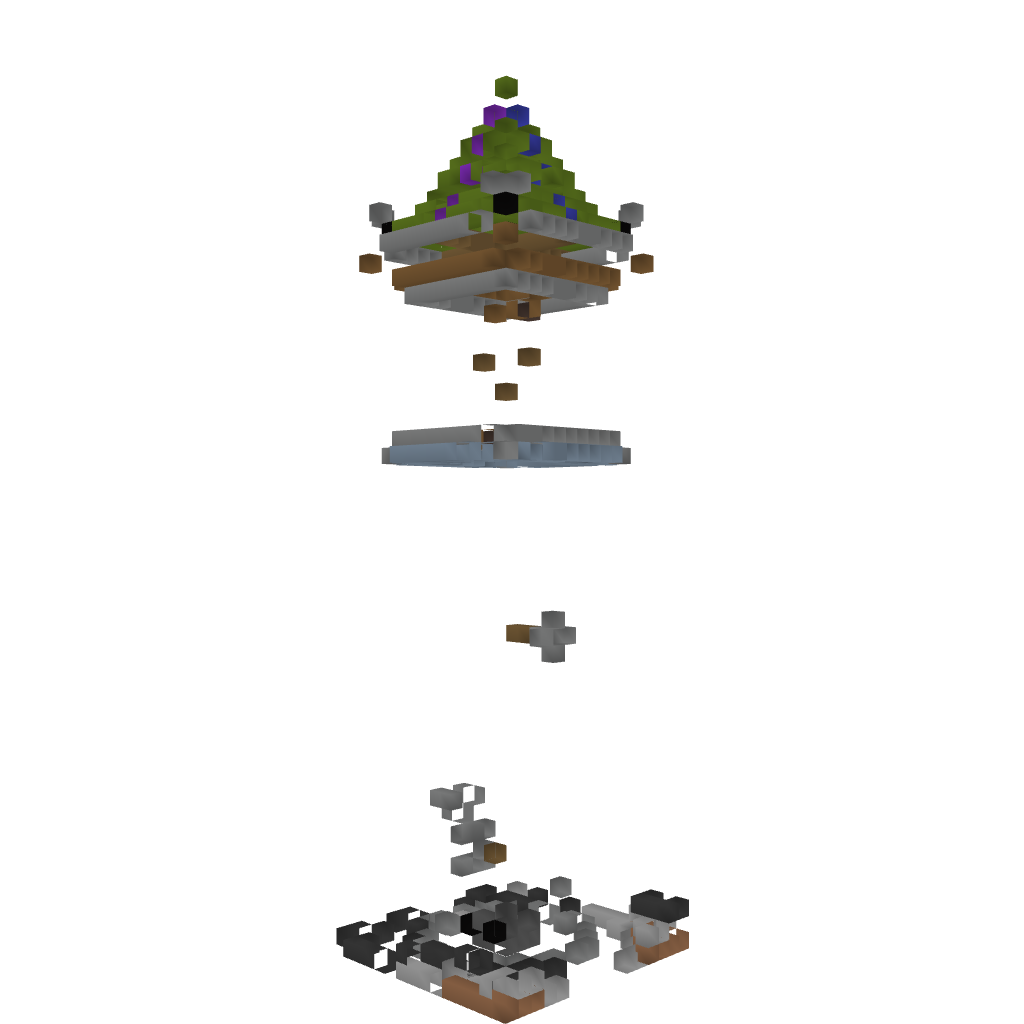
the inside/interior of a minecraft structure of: Clocktower